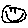
Label: smiley face